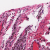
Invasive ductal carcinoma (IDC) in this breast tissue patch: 0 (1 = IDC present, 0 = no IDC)